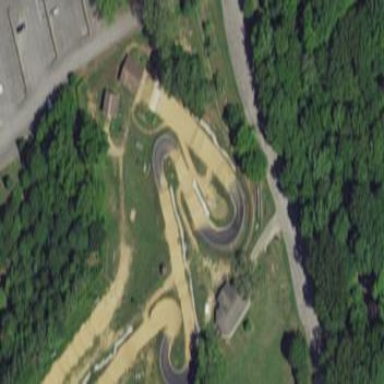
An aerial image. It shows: Dirt track for BMX riding in leisure land area.